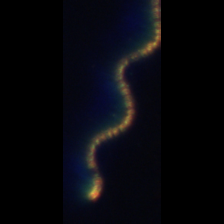
Taxon: Chaetoceros
Group: Diatoms